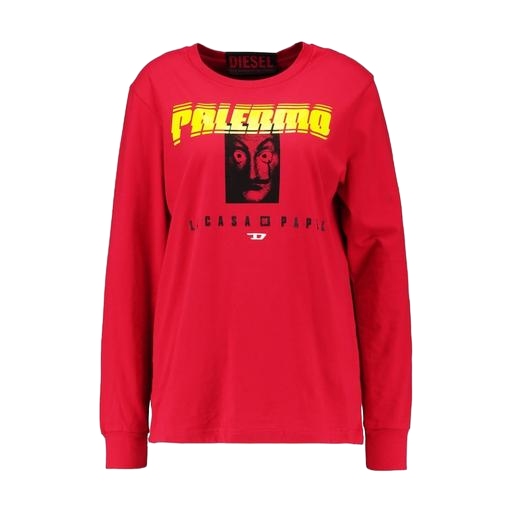
red long-sleeve t-shirt, long-sleeve tee, red graphic tee, white background